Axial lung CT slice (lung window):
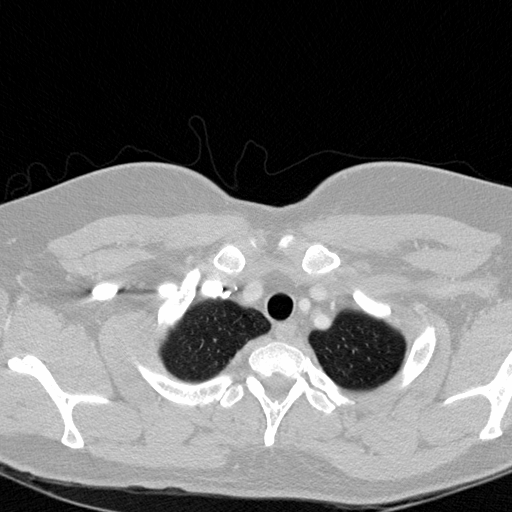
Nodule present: no